Question: I have the following asp.net code which makes use of the jQuery chosen to customize the 'dropdownlist':
'''
<asp:DropDownList ClientIDMode="Static" ID="ddlProvider" CssClass="setProvDDStyle" runat="server" AppendDataBoundItems="true"></asp:DropDownList>
<asp:DropDownList ClientIDMode="Static" ID="ddlSpecialty" CssClass="chosen-select setProvDDStyle" runat="server" AppendDataBoundItems="true"></asp:DropDownList>
'''
I use the following script to initialize the 'dropdownlist':
'''
<script type="text/javascript">
var config = {
'.chosen-select': {},
'.chosen-select-deselect': { allow_single_deselect: true },
'.chosen-select-no-single': { disable_search_threshold: 10 },
'.chosen-select-no-results': { no_results_text: 'Oops, nothing found!' },
'.chosen-select-width': { width: "95%" }
}
for (var selector in config) {
$(selector).chosen(config[selector]);
}
</script>
'''
CSS:
'''
.setProvDDStyle
{
width: 100%;
}
'''
Here is the output:

I intentionally left the provider dropdownlist without the 'chosen-select' style which creates the style. When I resize the browser window, you can see the width of the 'dropdownlist' with the 'chosen select' style does not resize based on the container. I added the above script inside the 'windows.resize()' function but didn't really do anything.
How would I accomplish the styled dropdownlist to resize based on the size of the container
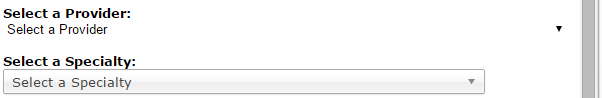
Answer: I wrapped your Drop Down List inside a container DIV:
'''
<div id="ddlSpecialtyContainer">
<asp:DropDownList ClientIDMode="Static" ID="ddlSpecialty" CssClass="chosen-select setProvDDStyle" runat="server" AppendDataBoundItems="true"></asp:DropDownList>
</div>
'''
Then I added a window 'resize' event handler which resizes the dynamically generated jQuery chosen control inside the Drop Down List container.
'''
$(window).resize(function () {
var width = $("#ddlSpecialtyContainer")[0].offsetWidth + "px";
$("#ddlSpecialtyContainer .chosen-container").css("width", width);
});
'''
This seems to work as you have requested.